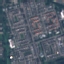
Land use / land cover: Residential